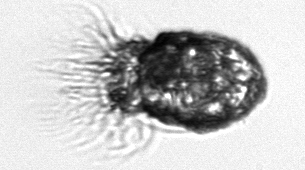
Label: Stenosemella_pacifica